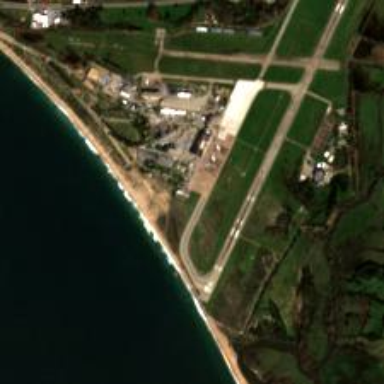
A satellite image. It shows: Airtanker base at the airport.